Question: It's just incomprehensible! I have a div in the right side (DIV1) and another div next to it on the left (DIV2) and I want to put some elements in DIV2 aligned right.
Here's the image :

Here's the HTML :
'''
<section id='main-container'>
<aside id='main-side'>
</aside>
<nav id='main-nav'>
hello
</nav>
<section id='main-content'>
</section>
</section>
'''
And the CSS :
'''
#main-side {
width:250px;
min-height:450px;
border:1px solid silver;
float:right;
}
#main-nav {
width:770px;
height:50px;
text-align:right;
border:1px solid silver;
margin-right:251px;
}
'''
The problem as you see in the image is that when I open the page or reload the page the content of DIV2 doesn't go to the right but when I resize the window it goes to the right as I expect. By the way the browser is Chrome and the problem is not in Firefox.
Any idea what's the problem?
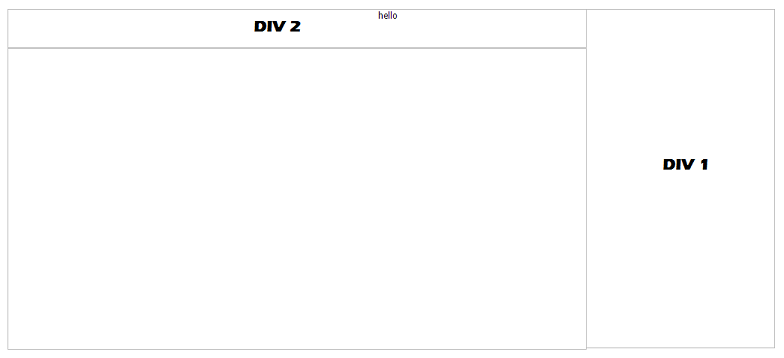
Answer: When I was testing it from your site, I was getting the same issue. By removing 'width: 770px;' from your '#main-nav' section, I was able to get it working properly.